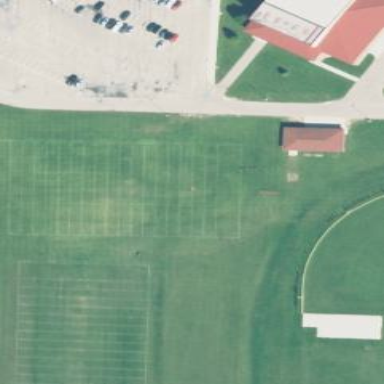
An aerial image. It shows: American football pitch for leisure and sport activities.